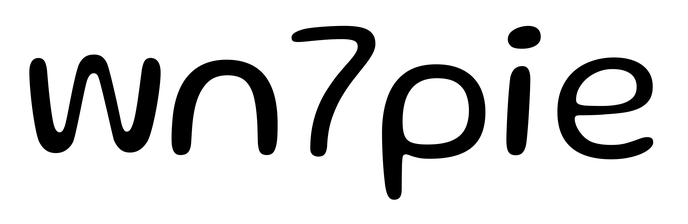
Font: Gluten_Light